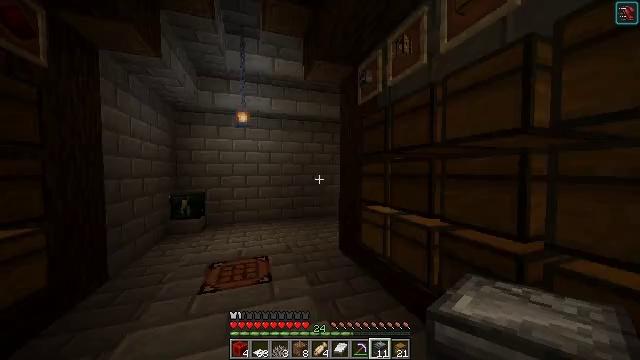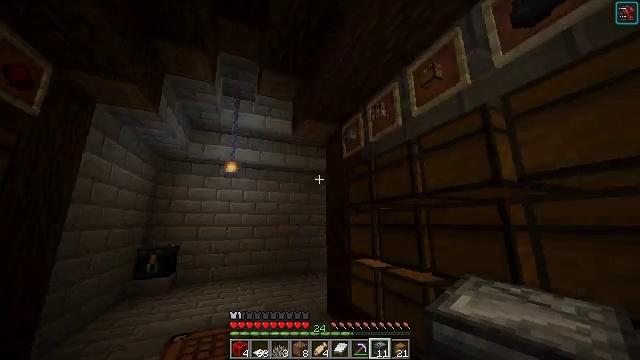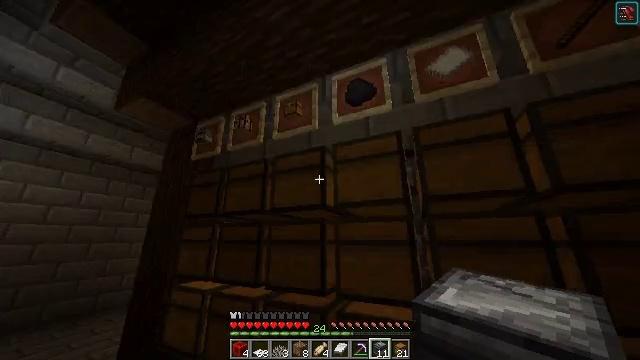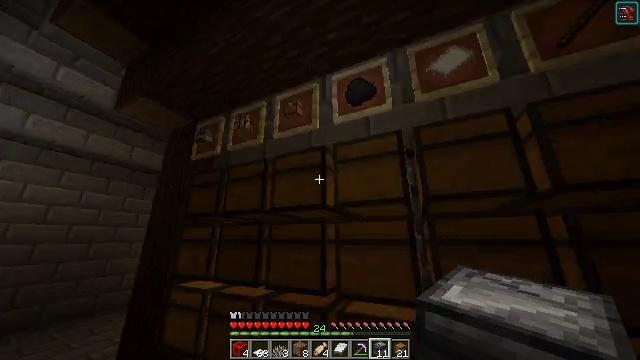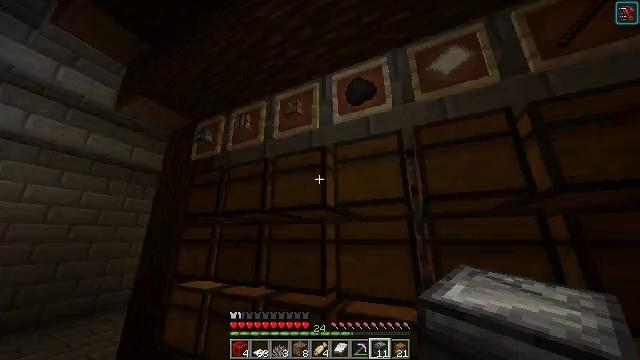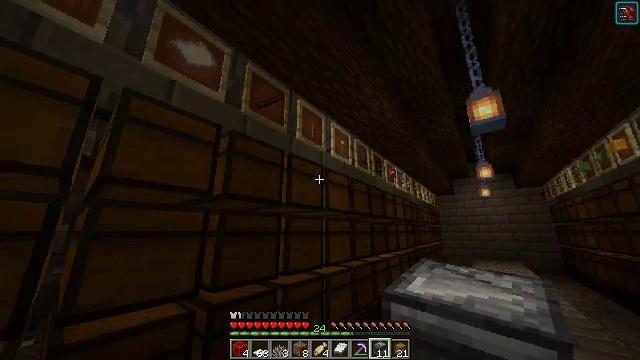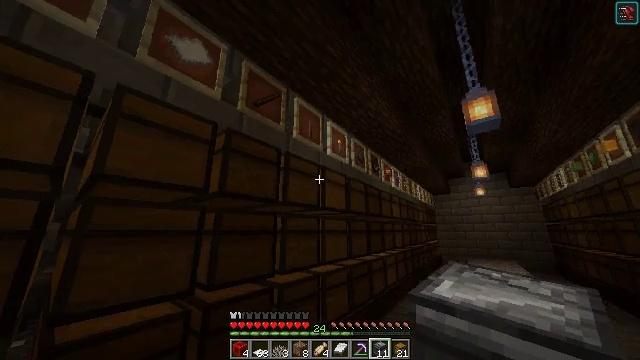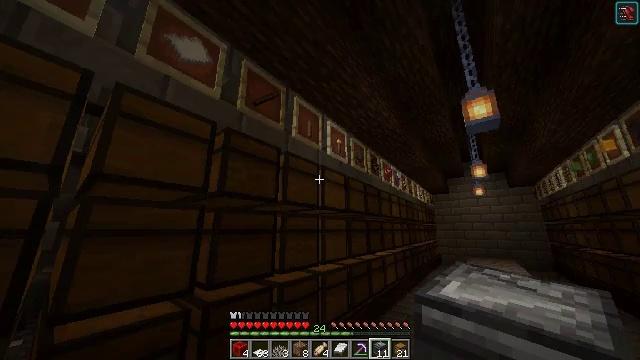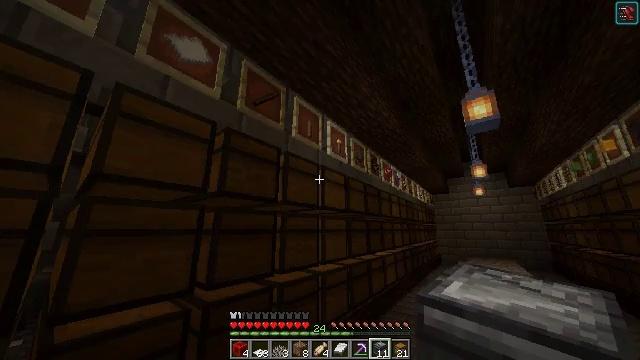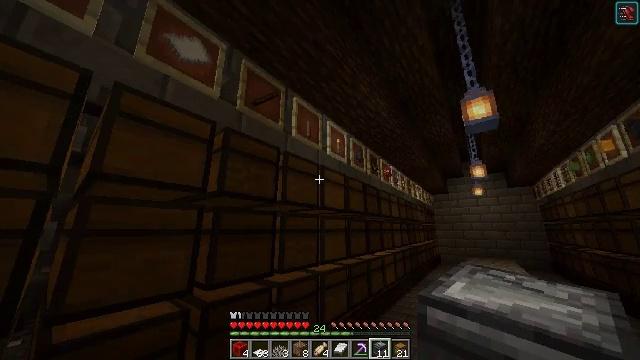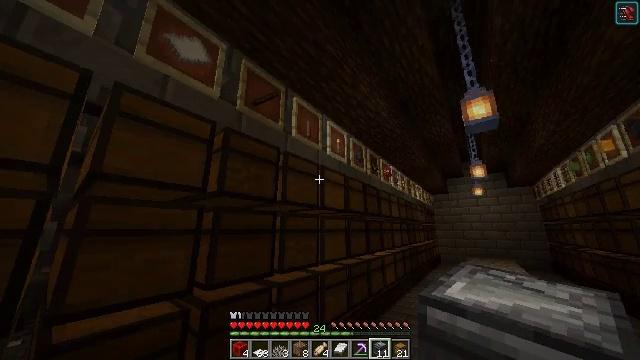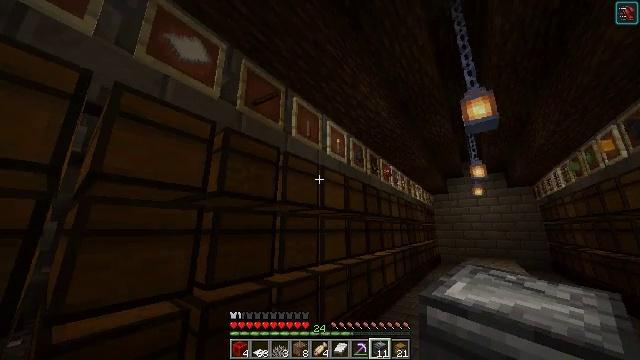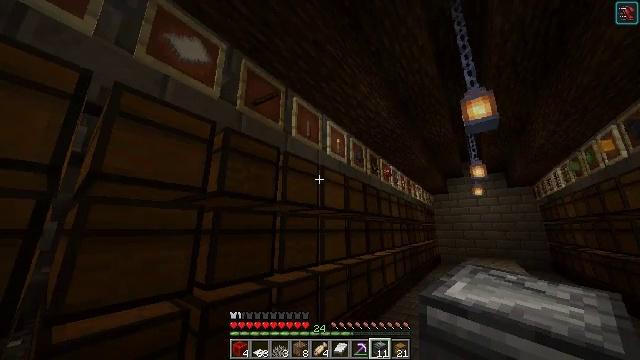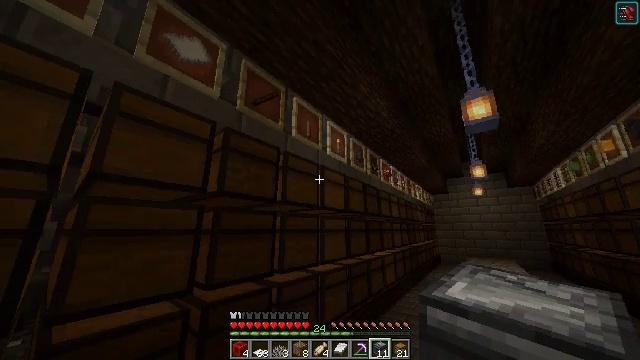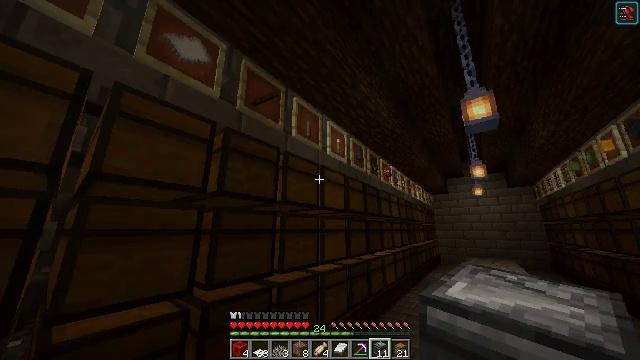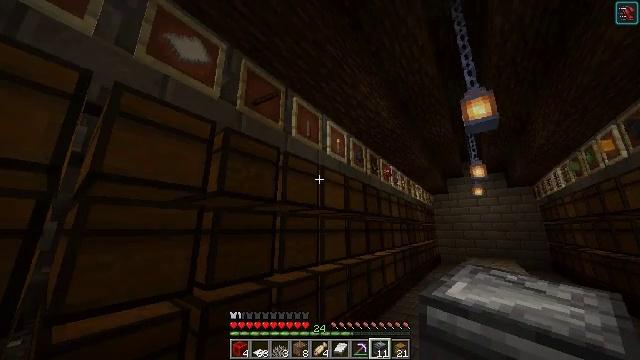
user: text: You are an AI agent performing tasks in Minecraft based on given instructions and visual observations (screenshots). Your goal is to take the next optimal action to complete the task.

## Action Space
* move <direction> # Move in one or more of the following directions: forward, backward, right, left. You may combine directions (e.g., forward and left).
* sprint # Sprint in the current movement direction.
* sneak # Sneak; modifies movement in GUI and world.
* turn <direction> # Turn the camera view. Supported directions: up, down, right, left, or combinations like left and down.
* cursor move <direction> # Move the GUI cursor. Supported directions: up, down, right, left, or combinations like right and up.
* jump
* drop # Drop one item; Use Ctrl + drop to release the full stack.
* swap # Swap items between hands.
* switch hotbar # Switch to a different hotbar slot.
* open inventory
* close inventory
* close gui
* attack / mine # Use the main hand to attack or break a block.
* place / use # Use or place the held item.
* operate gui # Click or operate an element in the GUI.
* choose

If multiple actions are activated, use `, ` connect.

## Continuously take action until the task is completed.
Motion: motion action
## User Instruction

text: Craft the redstone.
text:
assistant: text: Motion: no_op
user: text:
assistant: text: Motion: turn right and up
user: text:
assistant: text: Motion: no_op
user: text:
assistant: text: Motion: no_op
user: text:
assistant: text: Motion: turn right and down
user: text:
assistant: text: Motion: no_op
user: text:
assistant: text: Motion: no_op
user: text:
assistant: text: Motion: no_op
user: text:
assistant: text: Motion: no_op
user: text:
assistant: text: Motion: no_op
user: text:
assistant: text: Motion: no_op
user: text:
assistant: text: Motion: no_op
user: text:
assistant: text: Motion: no_op
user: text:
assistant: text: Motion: no_op
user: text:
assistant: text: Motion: no_op
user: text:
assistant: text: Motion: no_op
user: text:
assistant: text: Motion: no_op
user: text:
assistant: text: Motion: turn left and down
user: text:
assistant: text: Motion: turn left and down
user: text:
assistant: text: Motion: no_op
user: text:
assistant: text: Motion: no_op
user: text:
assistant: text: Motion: no_op
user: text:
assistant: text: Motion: move right, turn right
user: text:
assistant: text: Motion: move forward and move right, turn right
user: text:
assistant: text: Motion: move forward and move right, turn right
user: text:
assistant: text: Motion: move forward and move right
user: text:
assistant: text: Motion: move forward and move right
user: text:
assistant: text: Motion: move forward and move right
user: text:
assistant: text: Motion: move forward and move right
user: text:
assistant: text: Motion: turn right